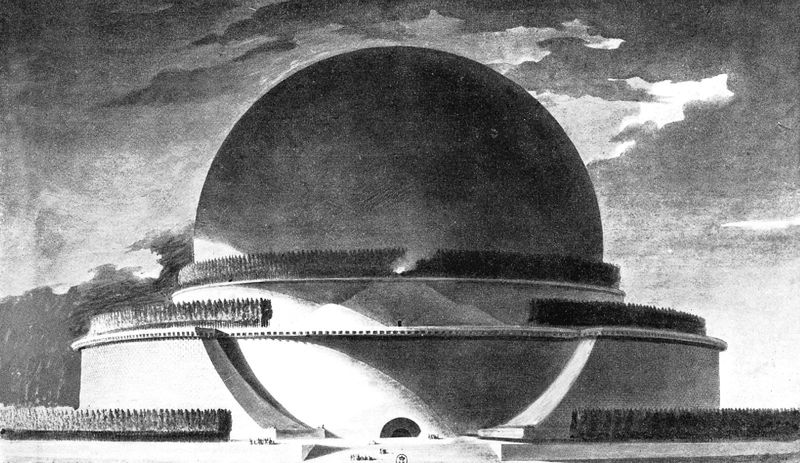
Titel: Plan des Newton-Kenotaphs von Boullée
Künstler: Etienne-Louis Boullée
Schlagwörter: himmel, schatten, wolken, bäume, menschen, frankreich, licht, schwarz, weiss, zeichnung, gebäude, natur, rund, ansicht, bogen, allee, baumreihe, krieg, tor, eingang, mond, religion, futuristisch, denkmal, groß, asien, scheibe, schwarzweiss, revolution, kugel, entwurf, ausstellung, china, fries, portal, museum, kreisförmig, welt, monument, gebaude, mächtig, newton, deteiliert, fstufen, ledou